Field crop: maize
Growth stage: 2
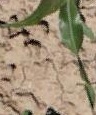
Species: maize